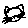
Label: cat